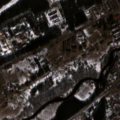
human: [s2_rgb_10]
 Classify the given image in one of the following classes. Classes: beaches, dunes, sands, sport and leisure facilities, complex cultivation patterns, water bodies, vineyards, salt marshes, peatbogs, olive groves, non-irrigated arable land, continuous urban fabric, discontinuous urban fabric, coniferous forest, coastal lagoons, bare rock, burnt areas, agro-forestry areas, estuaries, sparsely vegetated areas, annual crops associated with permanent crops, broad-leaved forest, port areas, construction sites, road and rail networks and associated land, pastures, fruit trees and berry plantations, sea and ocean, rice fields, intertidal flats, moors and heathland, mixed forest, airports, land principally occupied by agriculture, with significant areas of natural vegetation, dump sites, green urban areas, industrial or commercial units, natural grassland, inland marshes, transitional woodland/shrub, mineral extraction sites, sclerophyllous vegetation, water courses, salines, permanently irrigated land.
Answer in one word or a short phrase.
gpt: industrial or commercial units, road and rail networks and associated land, complex cultivation patterns, land principally occupied by agriculture, with significant areas of natural vegetation, coniferous forest